Question: What is the value of the measurement in the image?
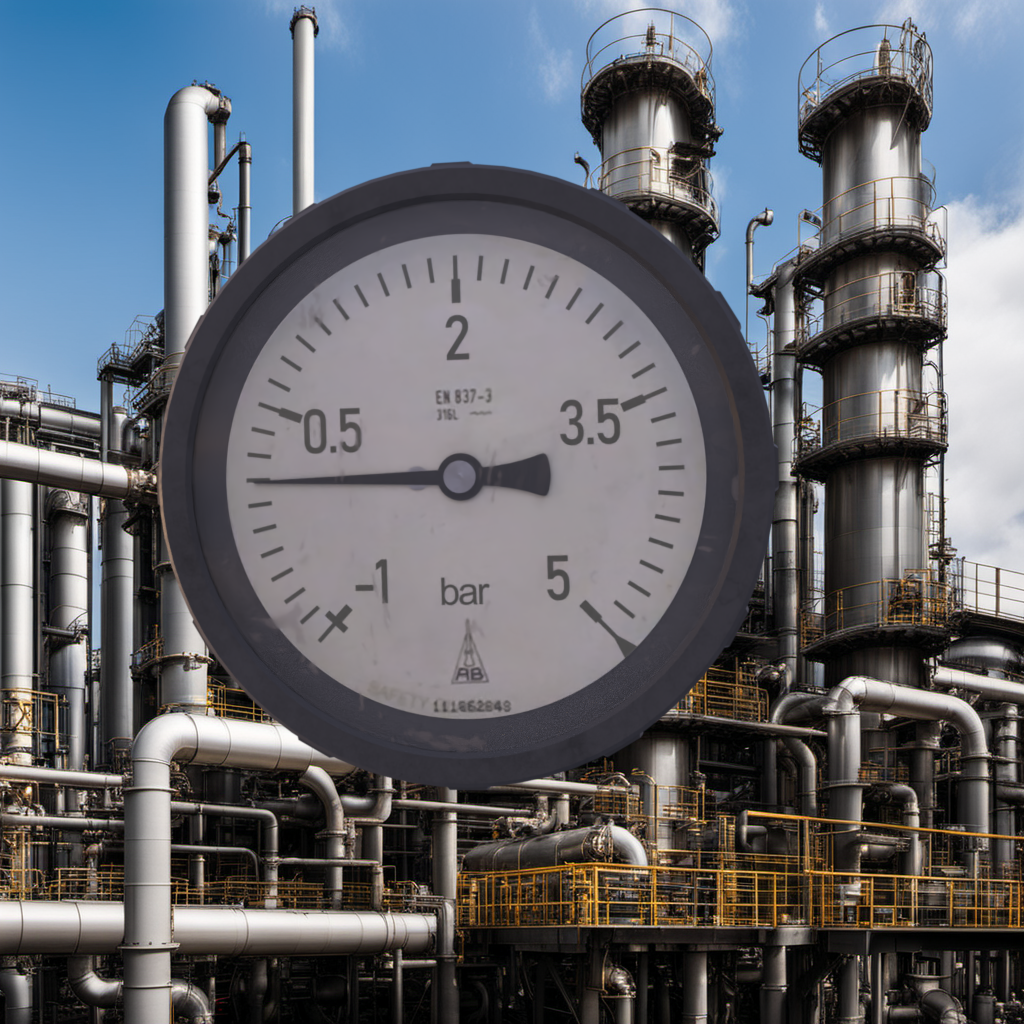
Answer: The result is 0.01
Question: What is the reading range of this measurement?
Answer: The range is from -1 to 5
Question: What is the minimum and maximum reading range of this measurement?
Answer: The minimum value is -1 and the maximum value is 5